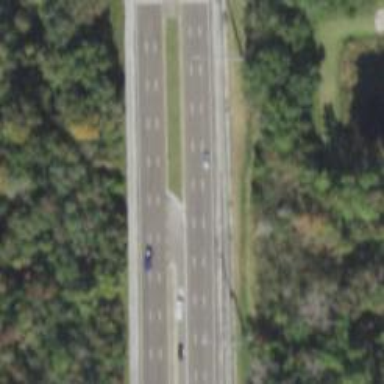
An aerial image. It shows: Asphalt road with primary link designation.